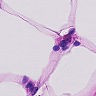
Metastatic tissue present: no